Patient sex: F
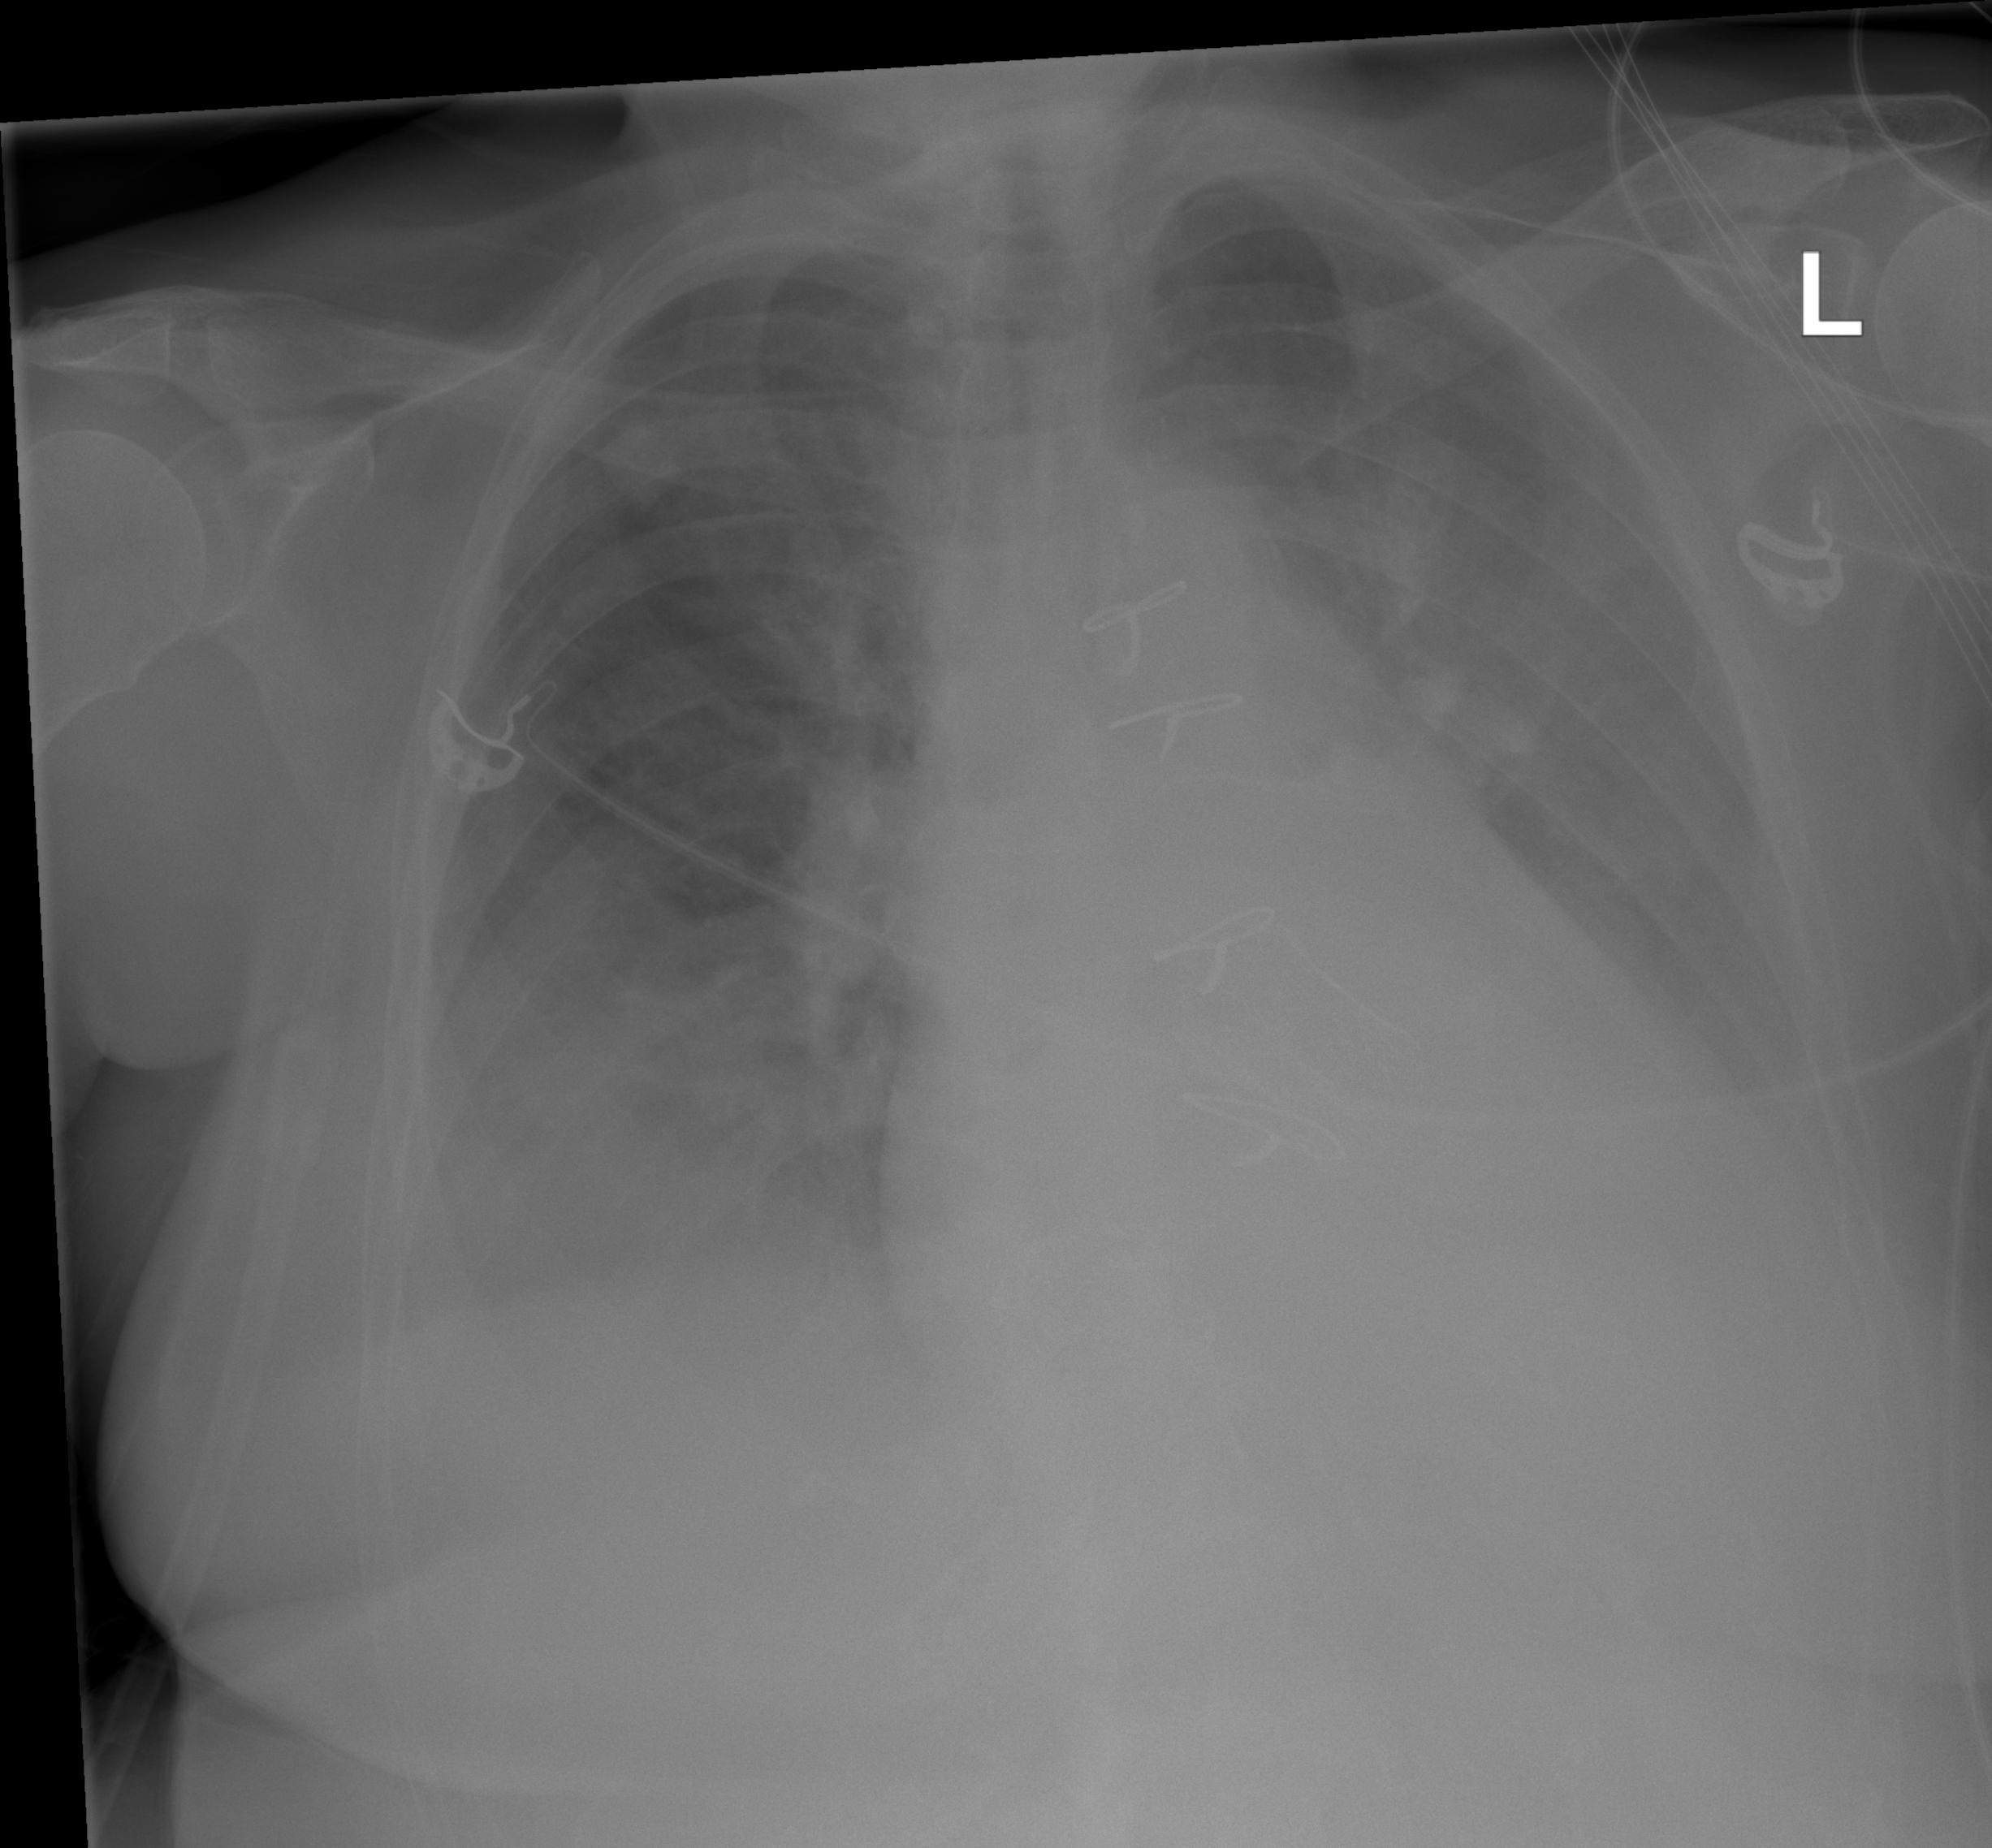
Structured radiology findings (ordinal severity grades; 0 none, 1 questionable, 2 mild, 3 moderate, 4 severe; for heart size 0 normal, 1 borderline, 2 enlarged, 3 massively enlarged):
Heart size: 2
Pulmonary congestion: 0
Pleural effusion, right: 2
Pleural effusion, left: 2
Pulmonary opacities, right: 0
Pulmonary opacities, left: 0
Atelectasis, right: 2
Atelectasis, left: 2